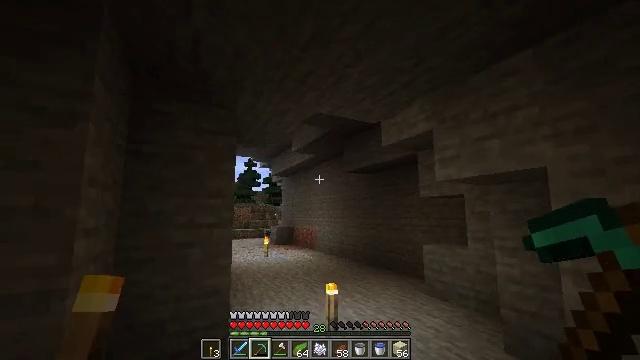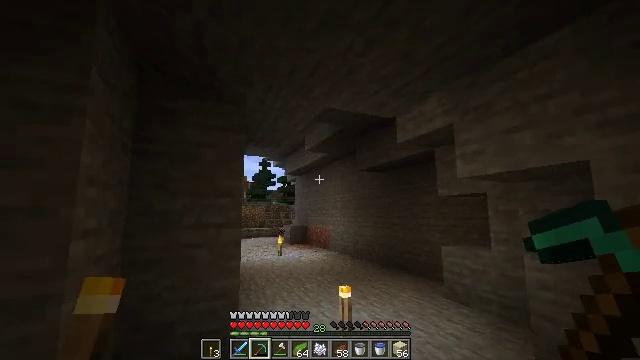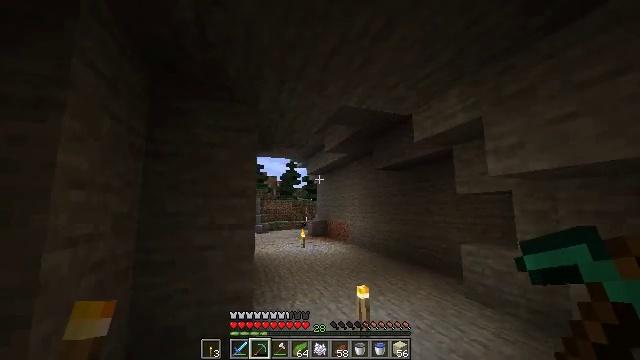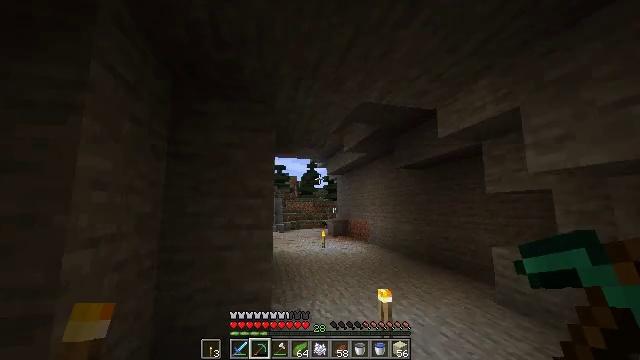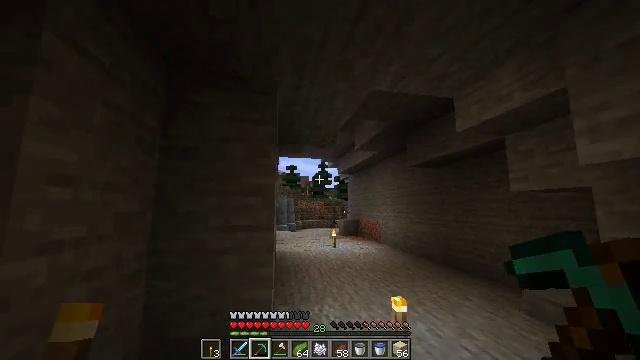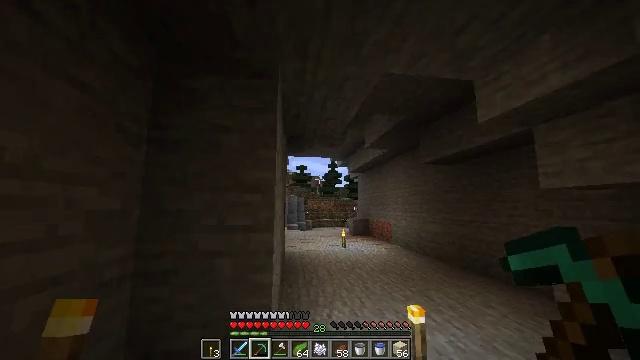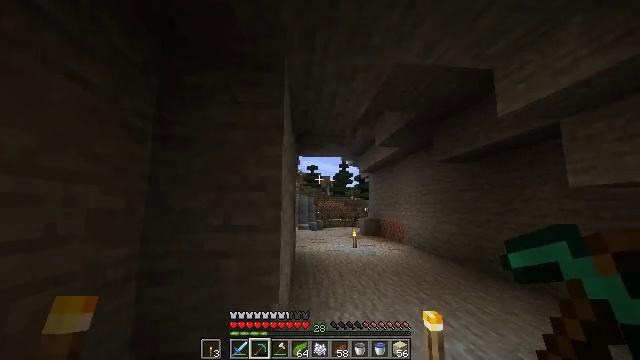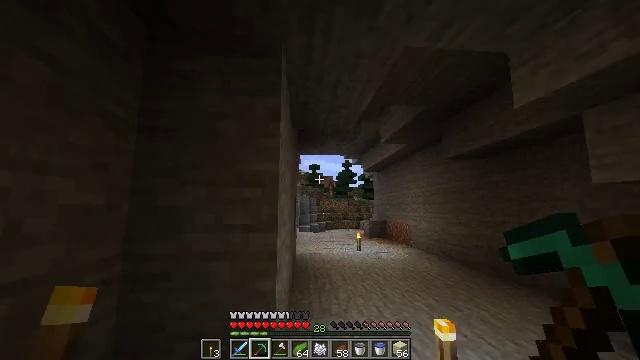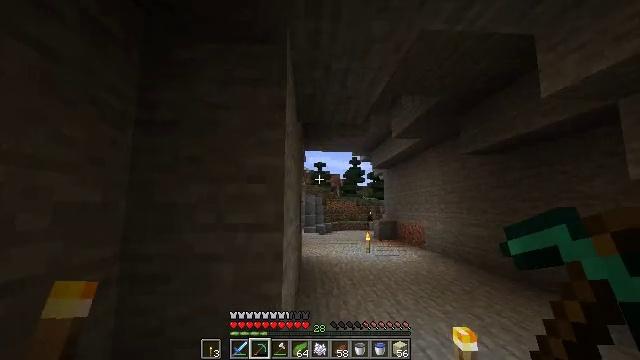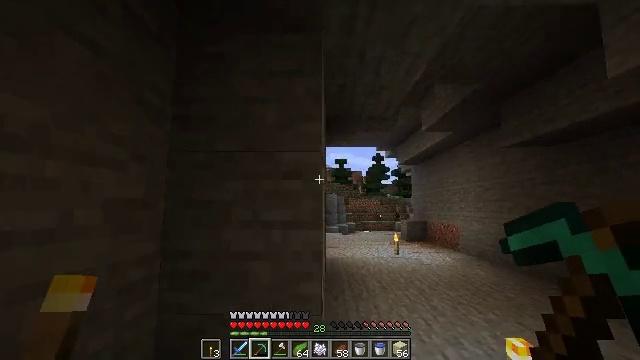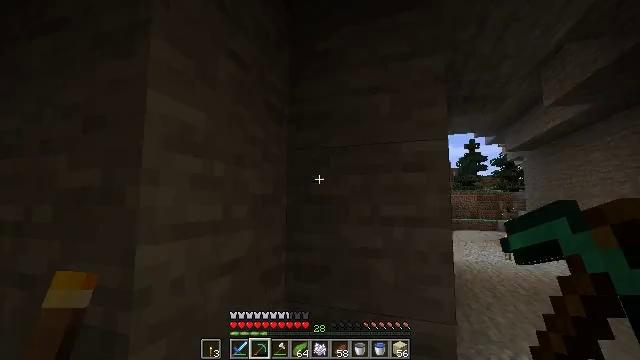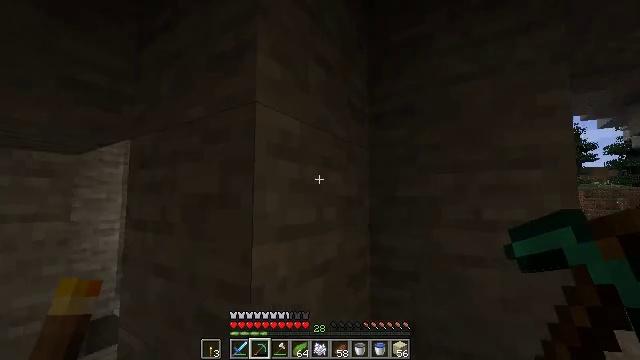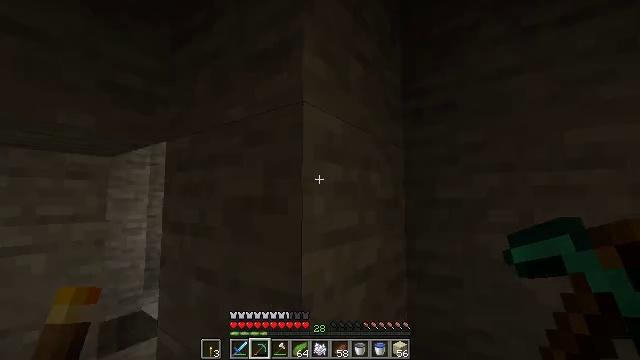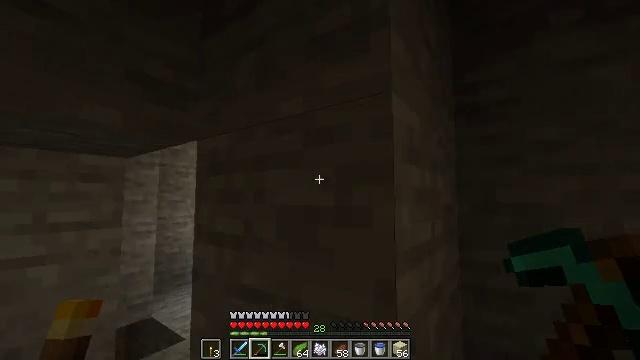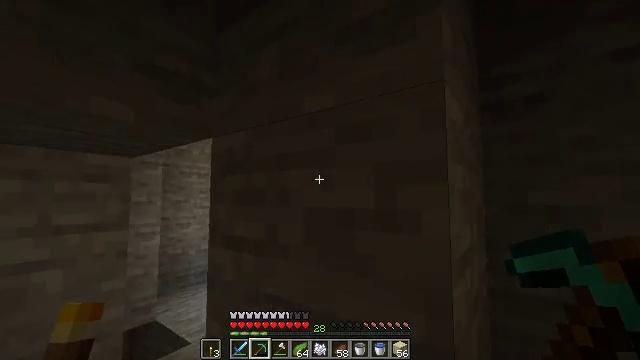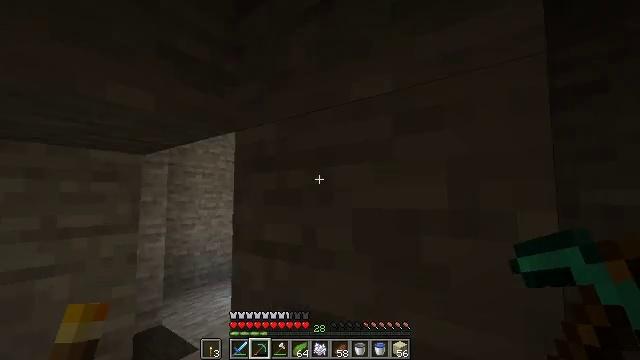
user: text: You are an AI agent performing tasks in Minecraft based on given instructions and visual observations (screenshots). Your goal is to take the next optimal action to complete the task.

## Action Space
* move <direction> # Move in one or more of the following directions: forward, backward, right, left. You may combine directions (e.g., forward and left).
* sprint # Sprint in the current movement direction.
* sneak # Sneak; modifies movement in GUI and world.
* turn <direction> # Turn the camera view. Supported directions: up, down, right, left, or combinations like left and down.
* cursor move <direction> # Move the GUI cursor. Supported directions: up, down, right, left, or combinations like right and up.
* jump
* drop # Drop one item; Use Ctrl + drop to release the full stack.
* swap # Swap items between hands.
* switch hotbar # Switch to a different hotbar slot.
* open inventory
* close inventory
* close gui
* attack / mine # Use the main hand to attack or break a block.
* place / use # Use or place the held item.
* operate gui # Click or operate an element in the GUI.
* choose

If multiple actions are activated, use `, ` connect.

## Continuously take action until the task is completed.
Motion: motion action
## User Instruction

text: Drop a diamond pickaxe.
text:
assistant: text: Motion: move forward, sprint, turn left
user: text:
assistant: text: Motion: move forward, sprint, turn left
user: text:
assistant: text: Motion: move forward, sprint, turn left
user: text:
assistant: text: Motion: move forward, sprint, turn left
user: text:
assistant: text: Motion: turn left
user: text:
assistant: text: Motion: turn left
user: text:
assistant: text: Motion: no_op
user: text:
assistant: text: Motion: move left, turn left
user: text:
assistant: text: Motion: move left, turn left
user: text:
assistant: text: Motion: move left, turn left and down
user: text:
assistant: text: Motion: move left, turn left
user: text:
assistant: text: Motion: move forward and move left, turn left
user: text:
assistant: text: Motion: move forward and move left
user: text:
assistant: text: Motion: move forward and move left
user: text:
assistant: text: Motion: move forward and move left
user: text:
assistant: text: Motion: move forward and move left
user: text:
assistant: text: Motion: move forward and move left
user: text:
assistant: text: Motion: move forward and move left, sprint
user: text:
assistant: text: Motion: move forward and move left, sprint
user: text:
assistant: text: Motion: move forward, sprint
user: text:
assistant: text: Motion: move forward, sprint
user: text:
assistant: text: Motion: move forward, sprint
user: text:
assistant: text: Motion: move forward, sprint
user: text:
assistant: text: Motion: move forward, sprint
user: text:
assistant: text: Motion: move forward, sprint
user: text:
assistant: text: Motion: move forward and move right, sprint, turn right
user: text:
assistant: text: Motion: move forward and move right, sprint
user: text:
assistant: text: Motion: move forward, sprint
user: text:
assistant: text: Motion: move forward, sprint
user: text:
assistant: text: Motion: move forward, sprint